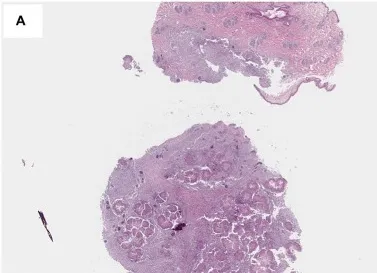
Histopathological findings of the present case. In histopathological findings, nodular infiltration of inflammatory cells comprising large numbers of macrophages and smaller numbers of neutrophils, lymphocytes, and plasma cells expanded the dermis and panniculus. Hematoxylin and eosin (H&E) staining, x40 (A). The inflammatory infiltration is multifocally centered on irregular fungal organisms which include hyphae (arrow) with bulbous or spore-like dilatation.
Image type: pathology (h&e)